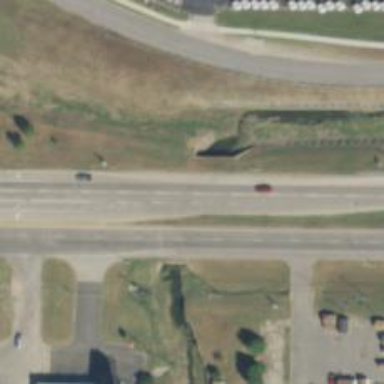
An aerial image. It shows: Trunk highway with expressway features.